Question: After updating Android studio, my text color changed to a dark black for all methods like in the image below. I can't find the settings to change it in File>Settings>Editor. I just want a color that is light so I can see it clearer.

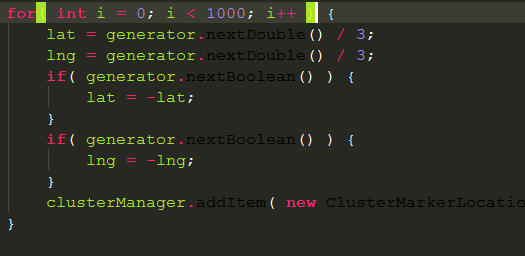
Answer: You can download new themes from <URL> as your preference
Once you have downloaded the '.jar' file, go to File -> Import Settings... and choose the file downloaded.
Set a one you like using File->Settings->Editor->Colors & Fonts-> Select a default one or a new one